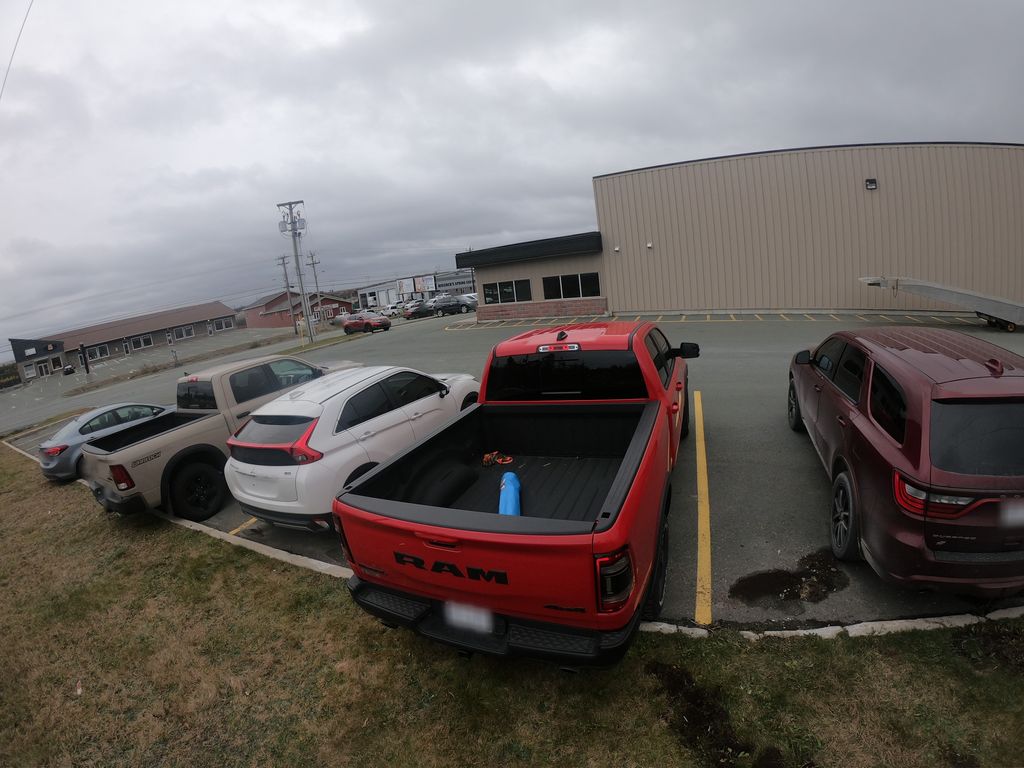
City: st_johns